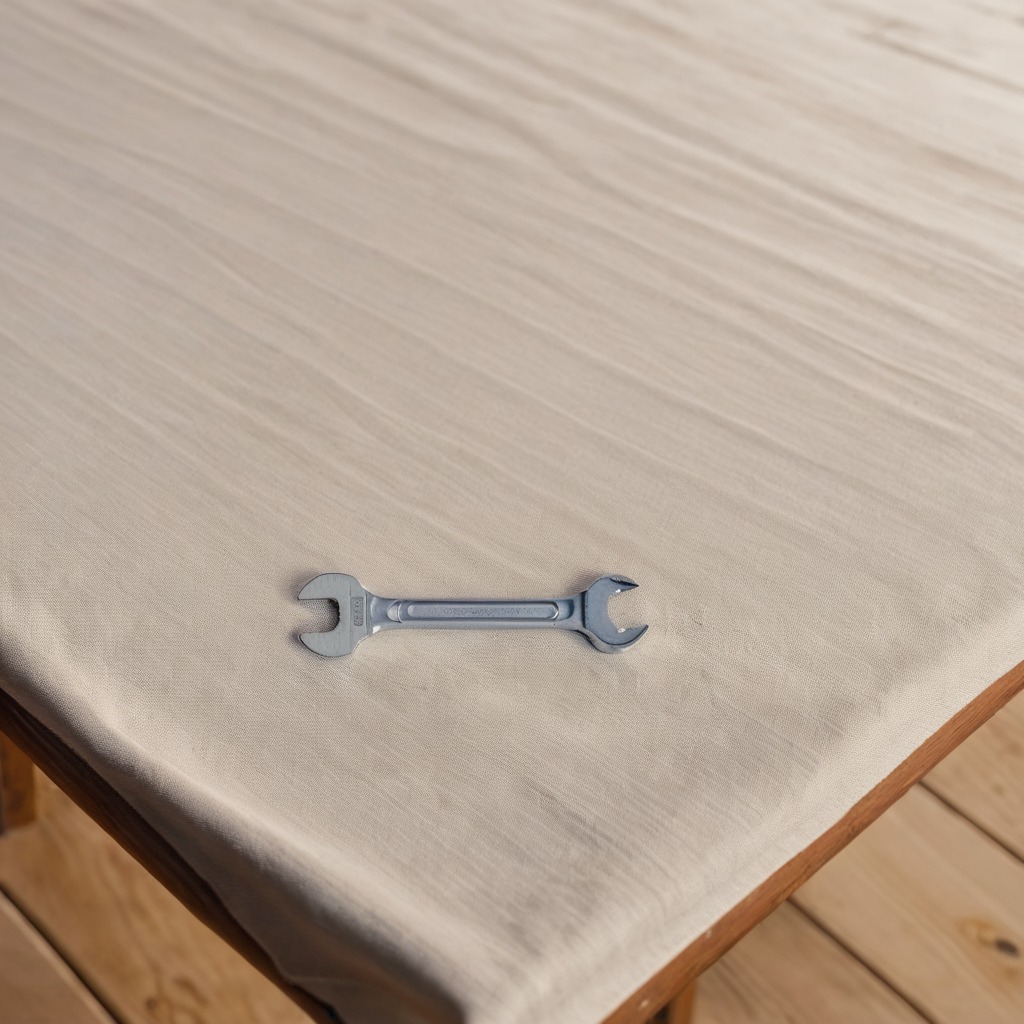
An wrench is lying on a wooden table in an outdoor workshop during daytime bright natural light soft shadows worn but beneath the cloth.